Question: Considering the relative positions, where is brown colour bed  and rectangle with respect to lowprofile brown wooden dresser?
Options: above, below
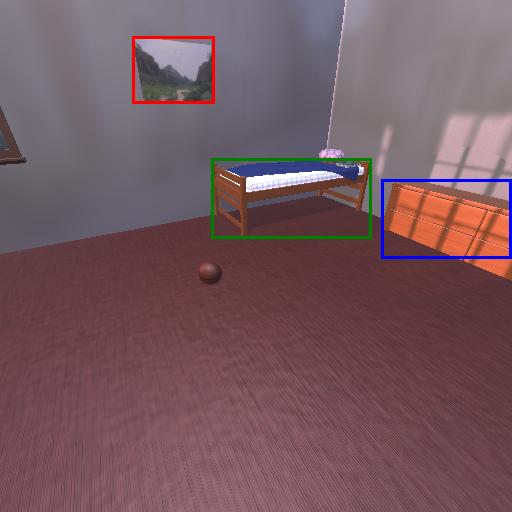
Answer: above